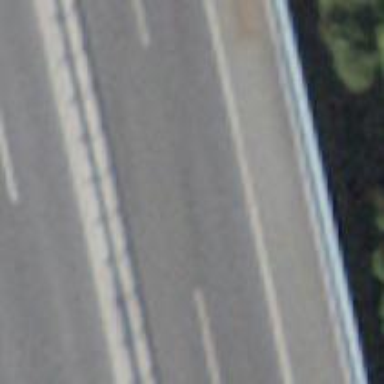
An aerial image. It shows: View of motorway.